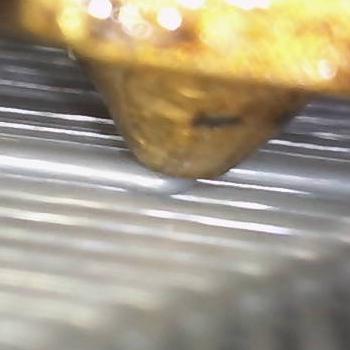
Flow rate: 184%